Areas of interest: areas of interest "Central China Normal University Affiliated High School Swimming Pool"
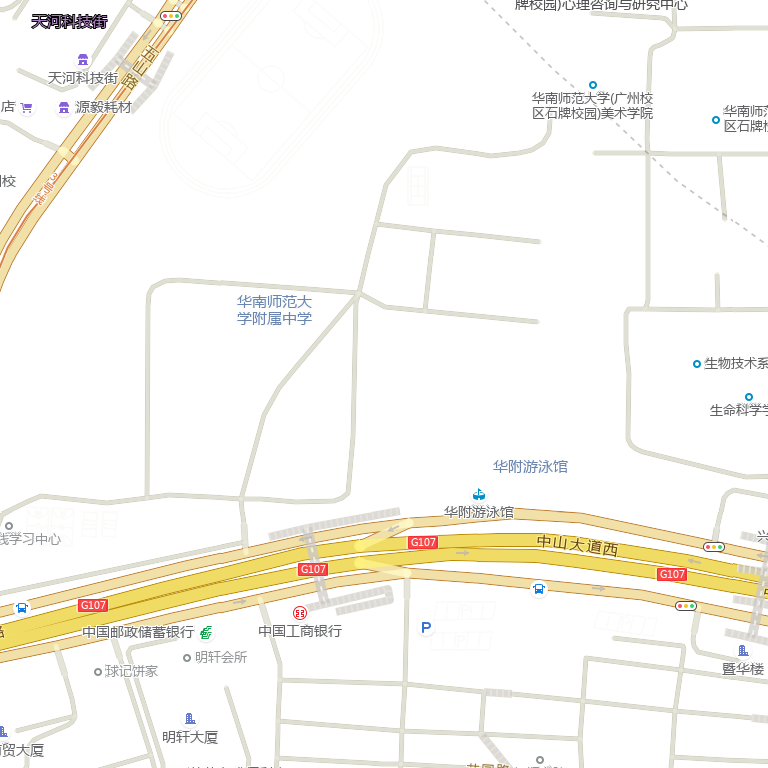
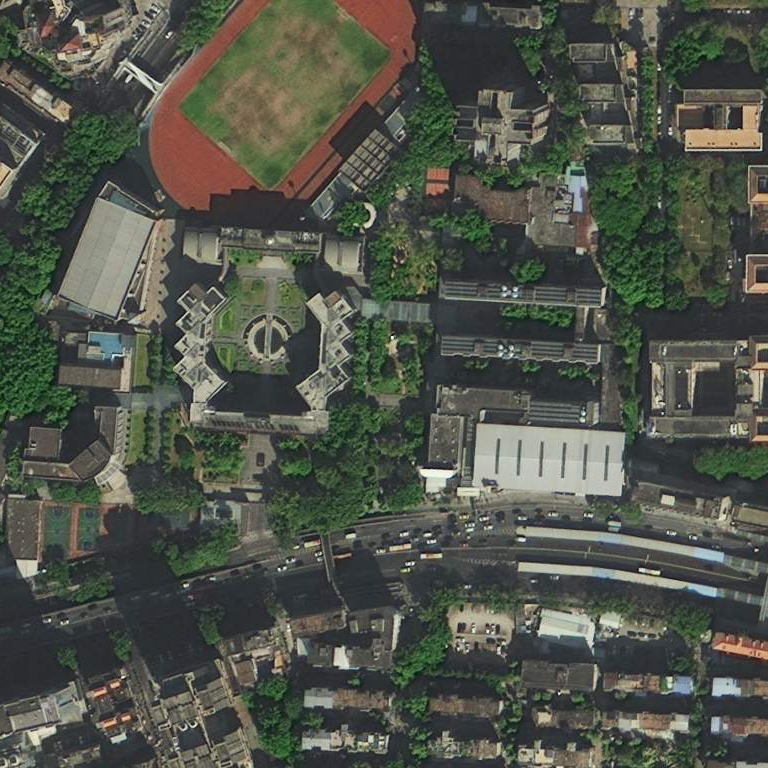